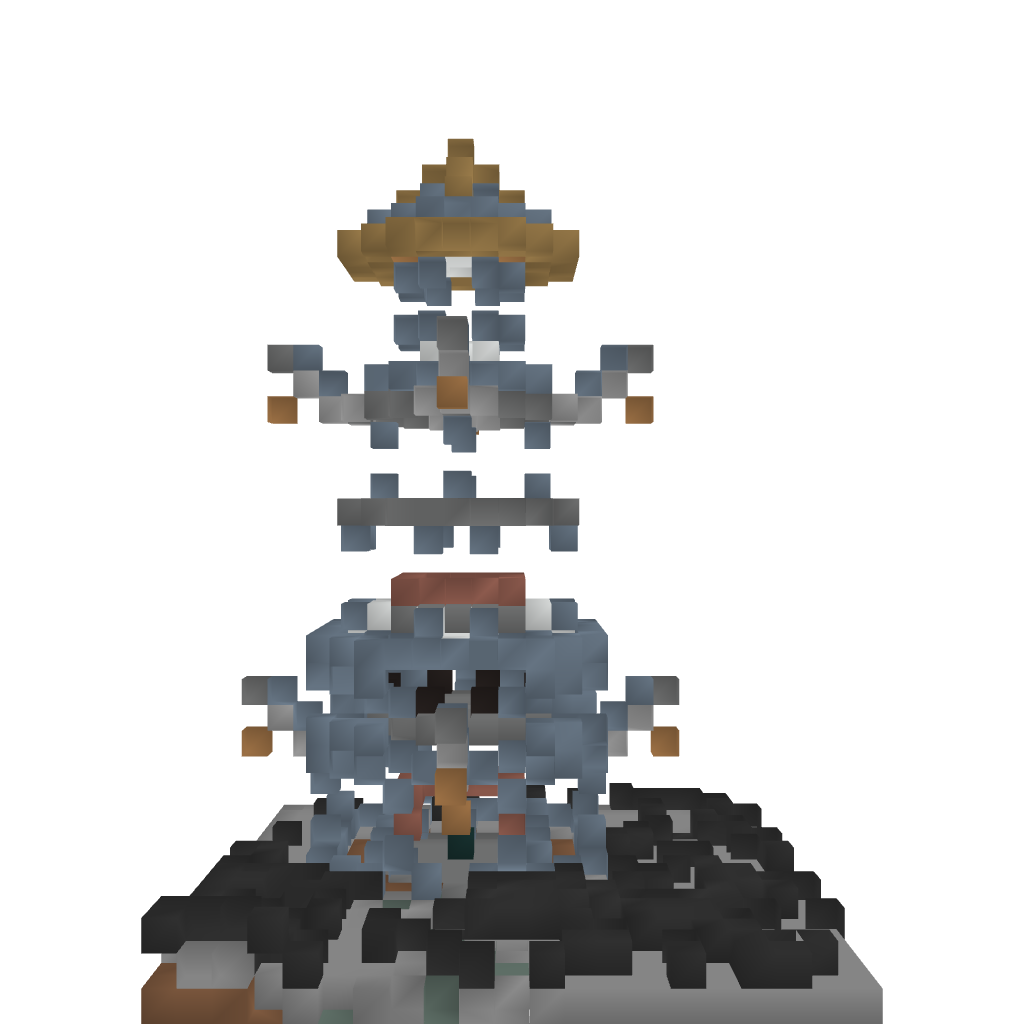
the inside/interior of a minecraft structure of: The magic Tower